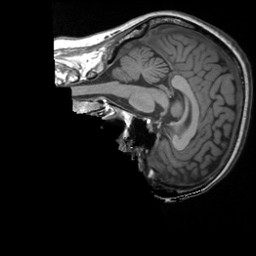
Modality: T1w
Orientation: sagittal
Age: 53
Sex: female
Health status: ill
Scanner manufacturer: siemens
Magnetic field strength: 3 T
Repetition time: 1.9 s
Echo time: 0.00247 s